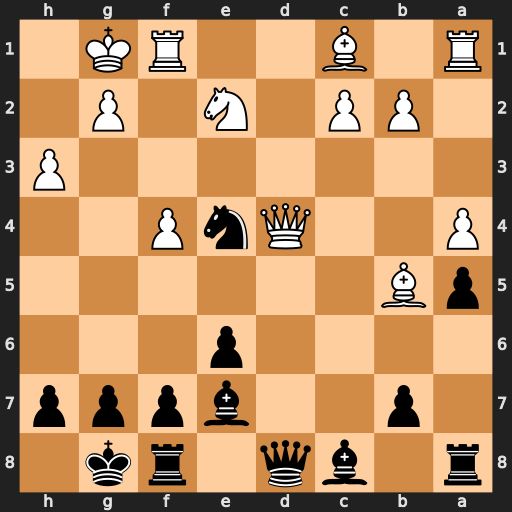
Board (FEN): r1bq1rk1/1p2bppp/4p3/pB6/P2QnP2/7P/1PP1N1P1/R1B2RK1
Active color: b
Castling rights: -
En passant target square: -
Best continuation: Bc5 Qxc5 Nxc5